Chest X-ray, PA view. Patient: 48 years old, sex F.
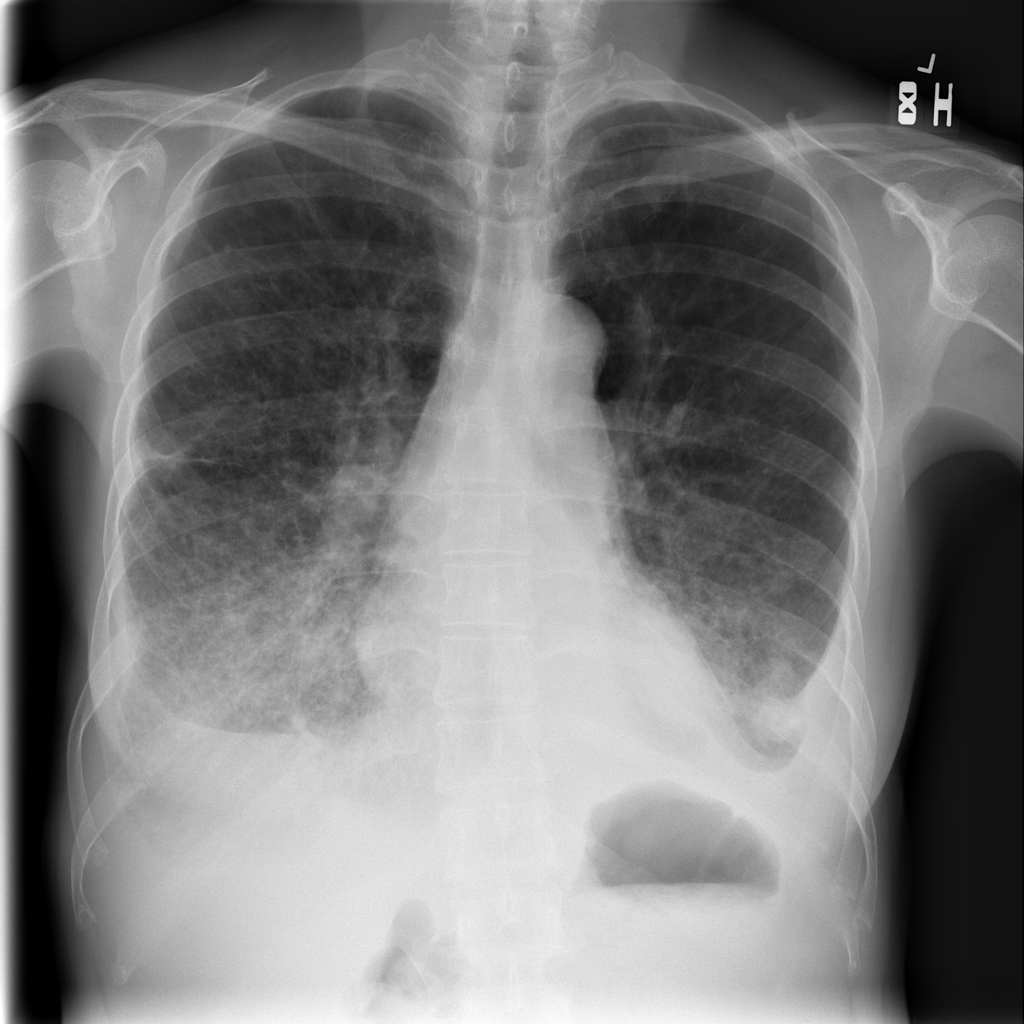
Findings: Effusion